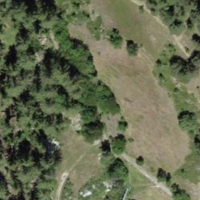
EUNIS habitat code: 43
Species observed at this site:
Potentilla verna
Campanula glomerata
Phyteuma betonicifolium